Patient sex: F
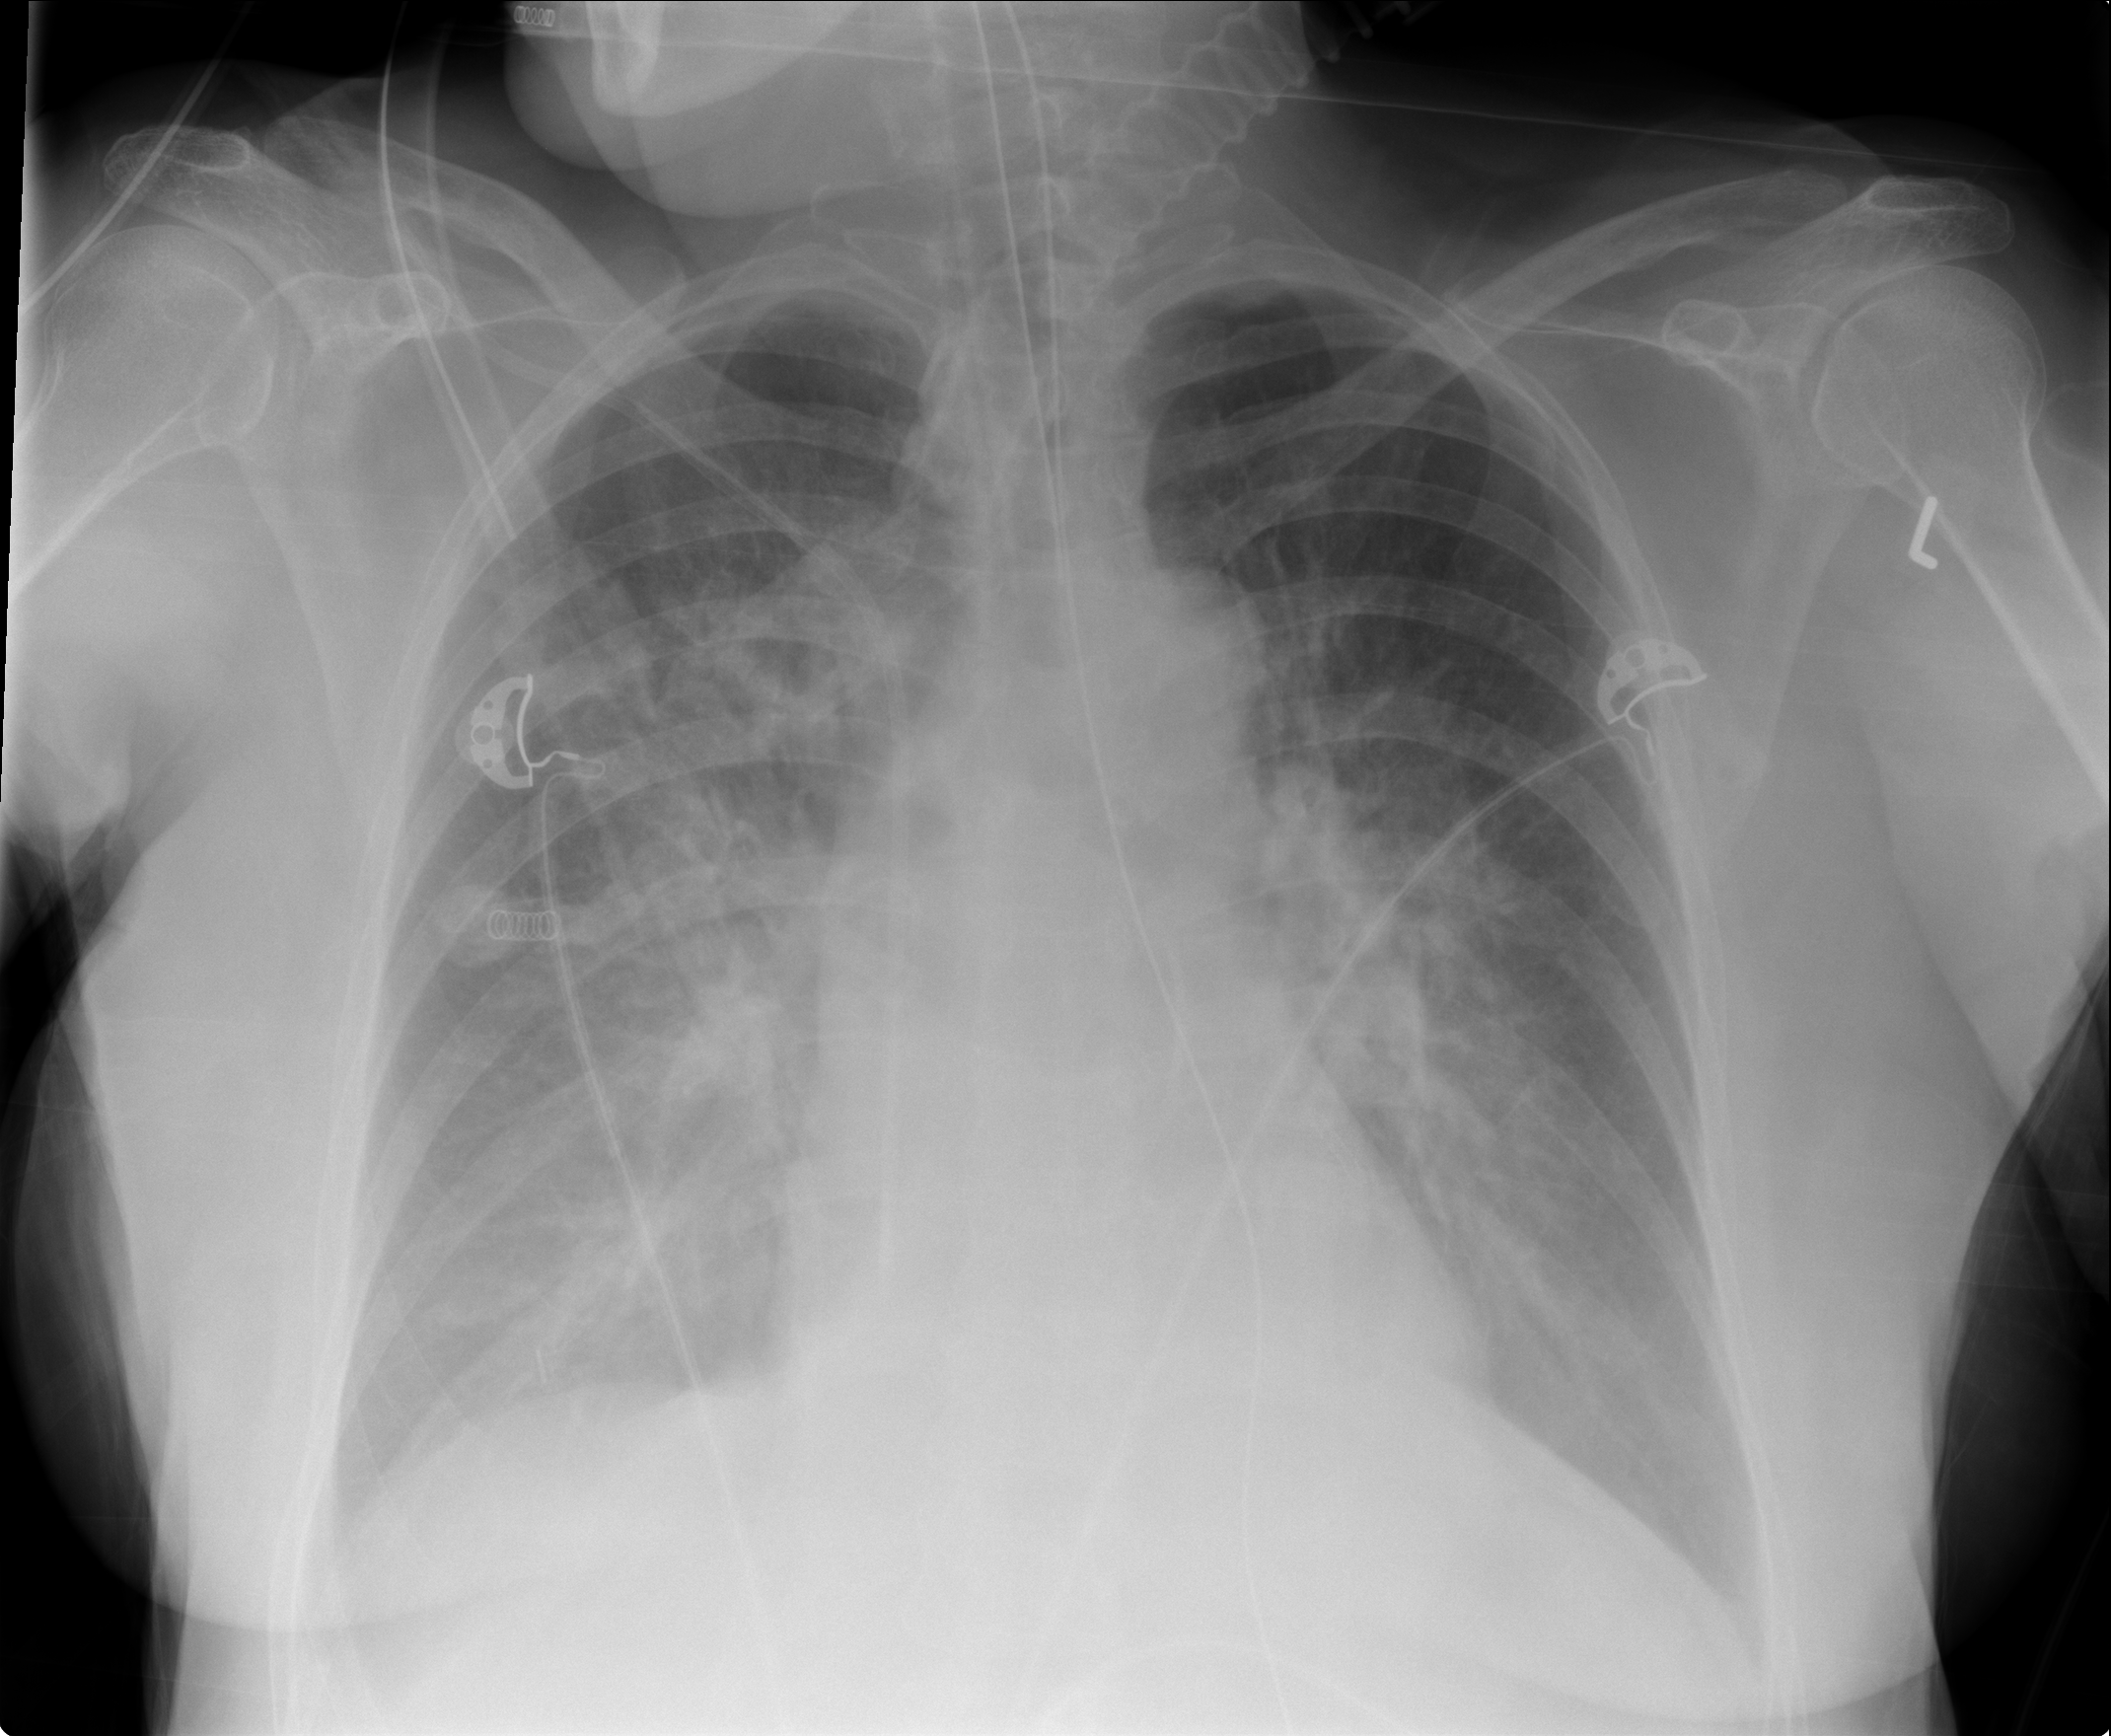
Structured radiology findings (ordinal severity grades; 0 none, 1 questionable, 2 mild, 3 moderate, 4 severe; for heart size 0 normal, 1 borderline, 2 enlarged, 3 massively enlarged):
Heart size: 0
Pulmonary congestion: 3
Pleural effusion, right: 2
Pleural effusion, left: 2
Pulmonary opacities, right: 3
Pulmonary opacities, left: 3
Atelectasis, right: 2
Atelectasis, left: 2